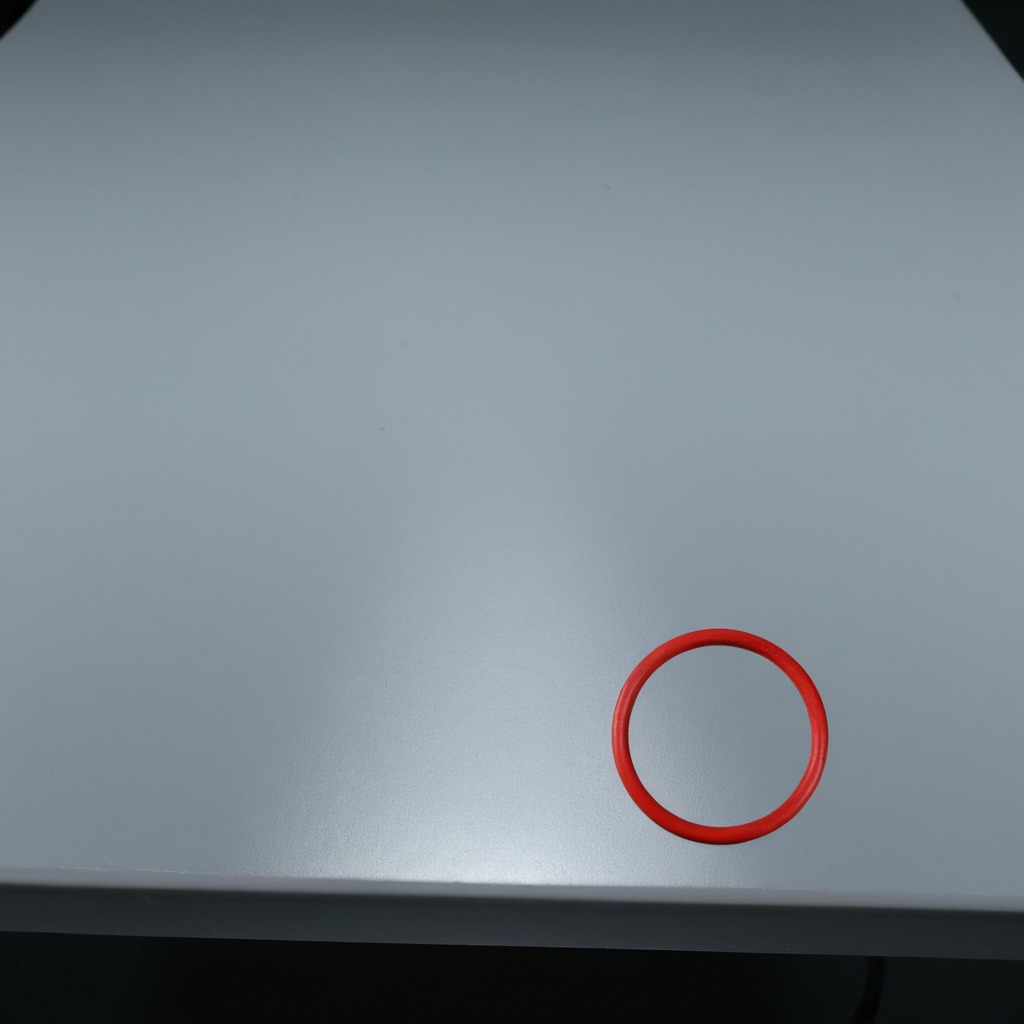
A rubber O-ring lies on a clean empty table in a railway signal maintenance room lit by harsh overhead fluorescents.